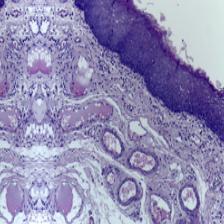
Diagnosis: Normal